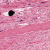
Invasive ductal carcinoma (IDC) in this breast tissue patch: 0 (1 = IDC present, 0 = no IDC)